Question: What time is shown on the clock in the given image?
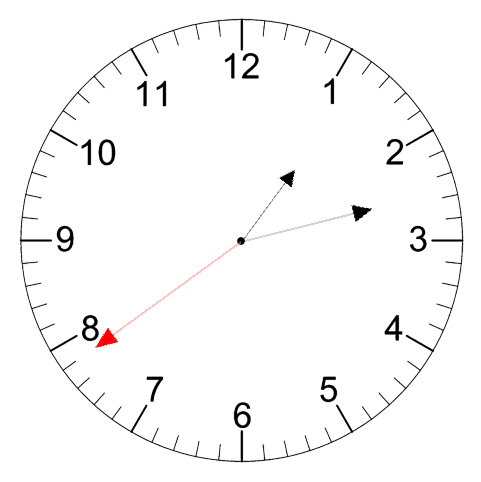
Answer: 01:12:39